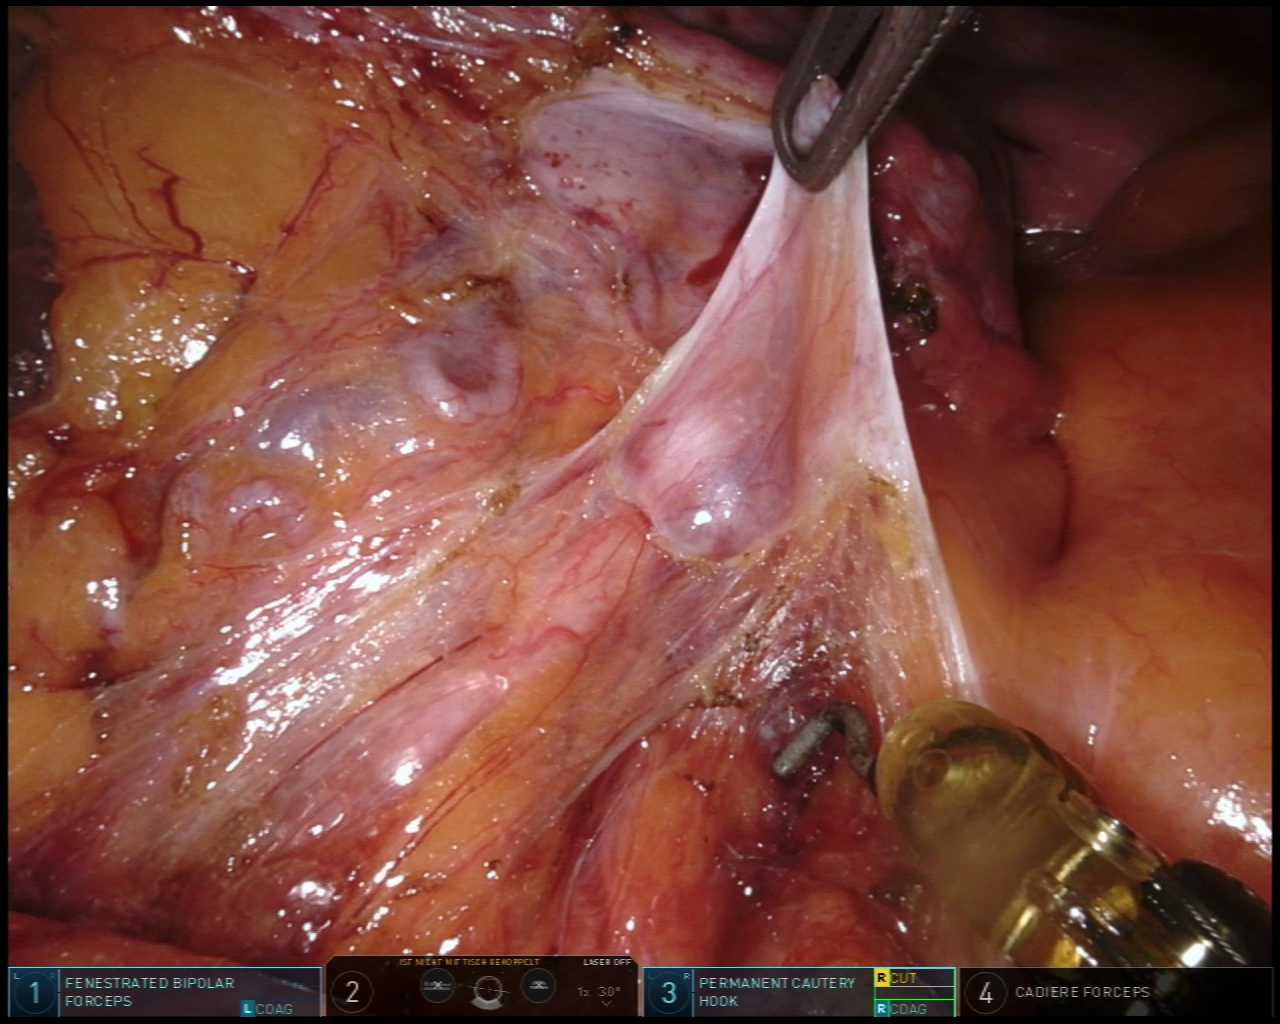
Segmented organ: ureter
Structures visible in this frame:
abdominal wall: no
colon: no
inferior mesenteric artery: no
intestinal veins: no
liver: no
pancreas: no
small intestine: no
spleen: no
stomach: no
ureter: yes
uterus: yes
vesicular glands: no